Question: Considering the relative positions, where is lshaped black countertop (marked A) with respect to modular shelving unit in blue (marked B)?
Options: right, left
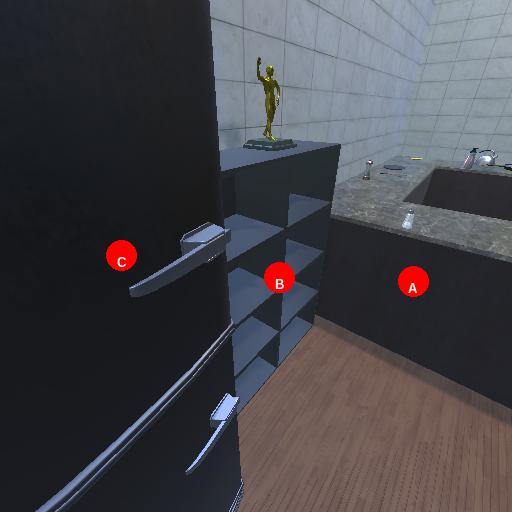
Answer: right